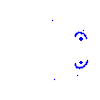
Particle: kaon